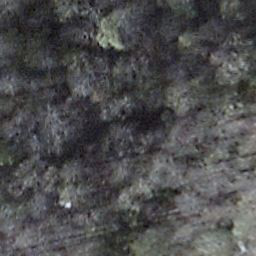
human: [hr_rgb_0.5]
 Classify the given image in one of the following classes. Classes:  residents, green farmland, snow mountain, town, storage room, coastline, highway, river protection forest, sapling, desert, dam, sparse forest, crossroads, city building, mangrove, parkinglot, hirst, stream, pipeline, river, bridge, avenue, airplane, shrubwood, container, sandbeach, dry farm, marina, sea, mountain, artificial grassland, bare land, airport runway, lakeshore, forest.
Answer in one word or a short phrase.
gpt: shrubwood